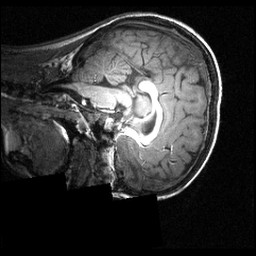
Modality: T1w
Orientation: sagittal
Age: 12
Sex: female
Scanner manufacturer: siemens
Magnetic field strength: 3.951 T
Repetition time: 1.5 s
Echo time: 0.00335 s